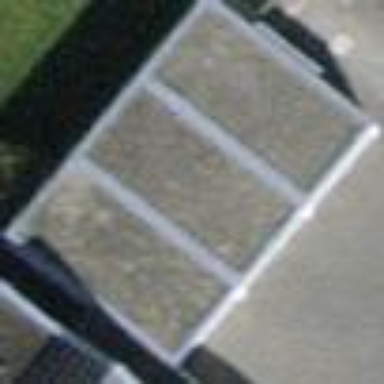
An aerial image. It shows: Group of garages.